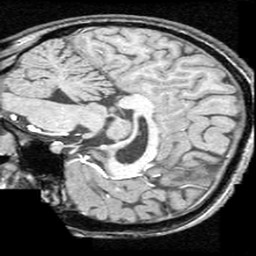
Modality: T1w
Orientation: sagittal
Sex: female
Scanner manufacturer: ge
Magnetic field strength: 1.5 T
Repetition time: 21 s
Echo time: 0.008 s